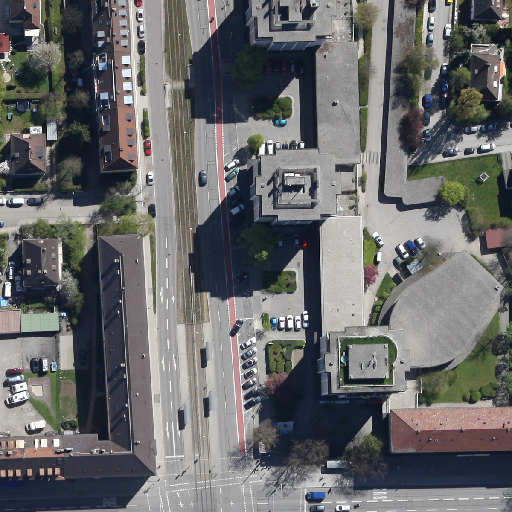
Referring expression: car driving on the road